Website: ulta-beauty
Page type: delivery-shipping
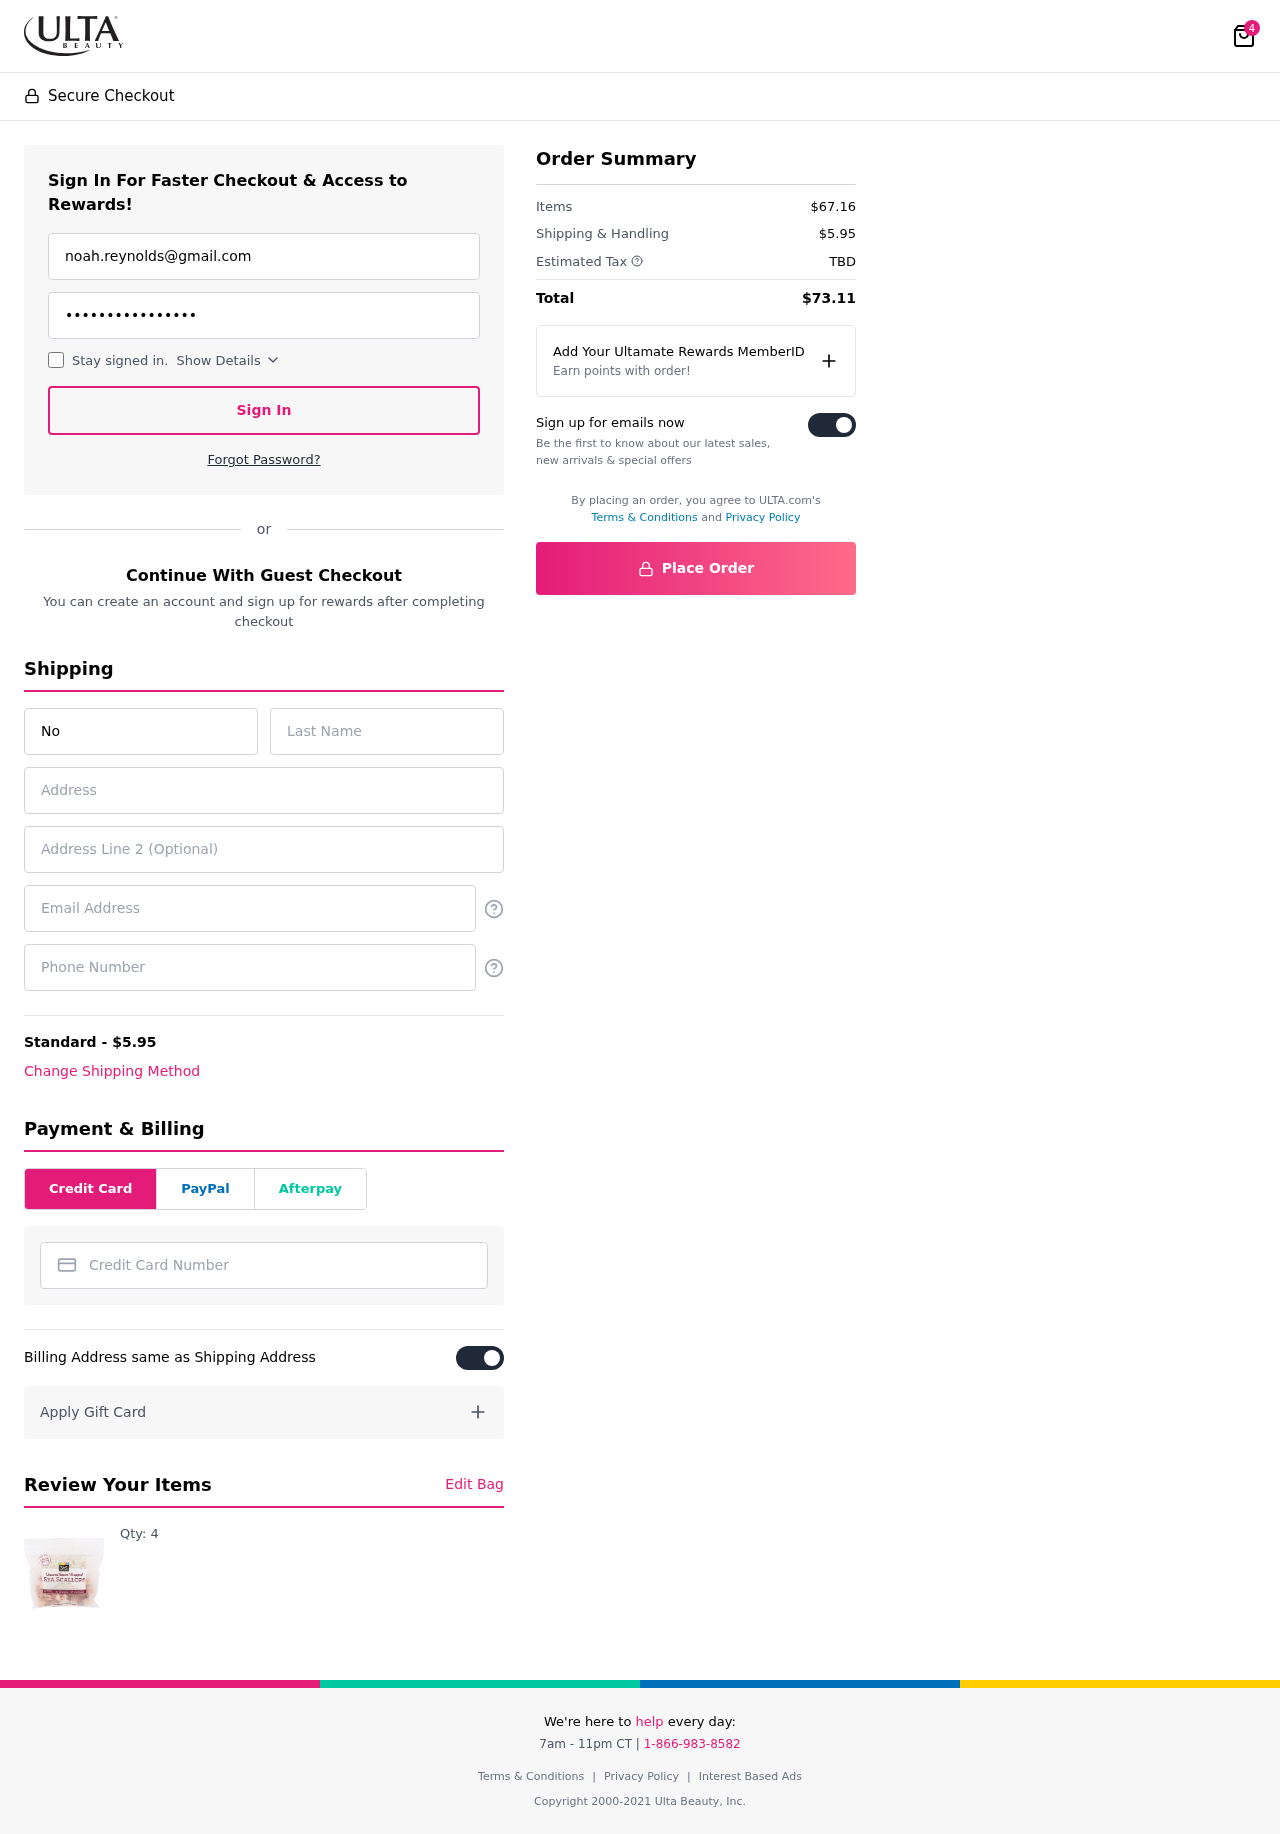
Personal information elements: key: PII_CARD_NUMBER
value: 4149 8110 9128 2222
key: PII_EMAIL
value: noah.reynolds@gmail.com
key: PII_EMAIL2
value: noah.reynolds@gmail.com
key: PII_FIRSTNAME
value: Noah
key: PII_LASTNAME
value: Reynolds
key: PII_PHONE
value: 6712751895
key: PII_STREET
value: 297 Hicks Isle Suite 982
Product elements: key: PRODUCT1_QUANTITY
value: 4
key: PRODUCT1
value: Qty: 4
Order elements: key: ORDER_NUM_ITEMS
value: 4
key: ORDER_SHIPPING_COST
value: $5.95
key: ORDER_SUBTOTAL
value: $67.16
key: ORDER_TAX
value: TBD
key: ORDER_TOTAL
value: $73.11